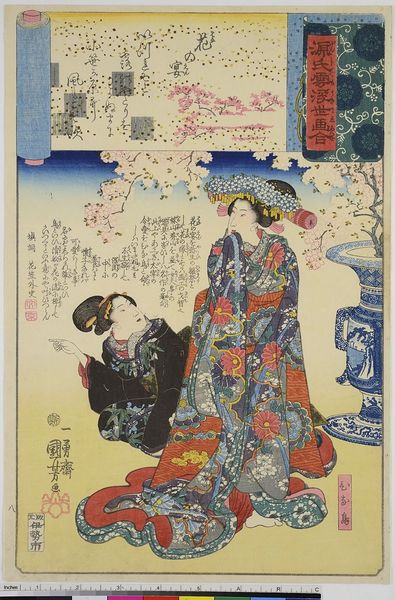
Titel: Hana no en, Blatt 8 aus der Serie: Genji Wolken zusammen mit Ukiyo-e
Künstler: Utagawa Kuniyoshi
Standort: Hamburg
Institution: Museum für Kunst und Gewerbe Hamburg
Schlagwörter: baum, blau, frauen, gelb, blumen, frau, frisur, schwarz, zeichen, rot, muster, ast, strauch, figur, haare, stoff, person, rosa, seide, vase, holzschnitt, japan, schrift, gestalt, geisha, druckgraphik, druckgrafik, literatur, zeit, farbholzschnitt, demut, spruchband, kirschblüte, chinesische malerei, edo, charaktere, reproduktionen, druckerzeugnisse, bäume, sträucher, kirschblüten, lit, literarische, genji